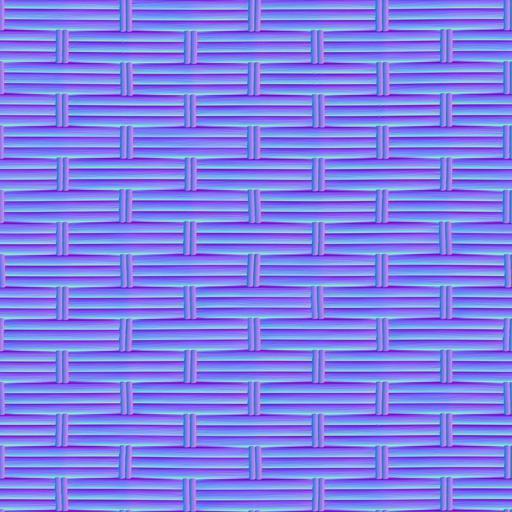
brown grey light old wicker